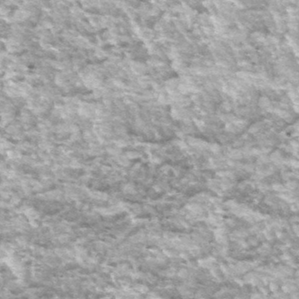
Label: frost